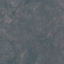
Land use / land cover class: HerbaceousVegetation